二年级 · 算术
亚用她的火柴搭了 4 颗星, 还剩下 5 根火柴, 小亚的火柴盒中共有

根火柴?

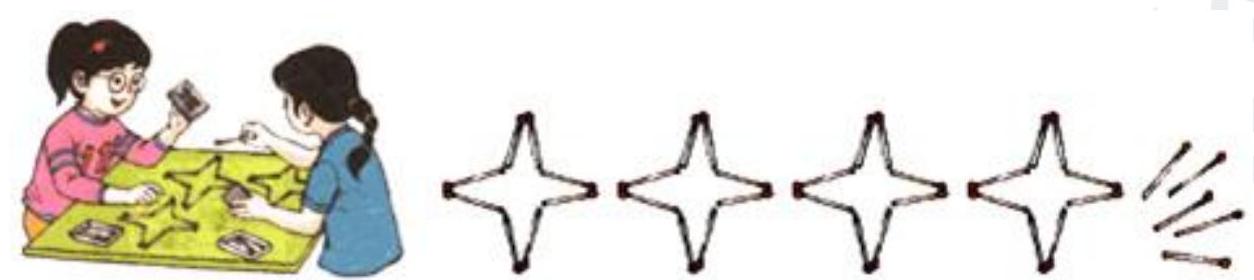
答案: 式: $4 \times 4+5=21$ (根) 答: 小亚的火柴盒里共有 21 根火柴。